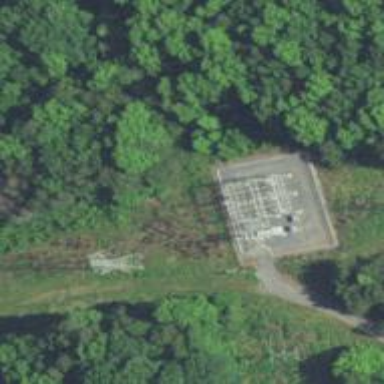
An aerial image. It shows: Switch used for power control.